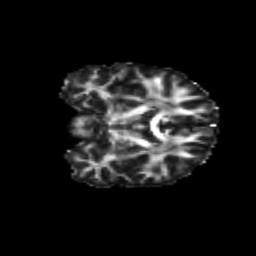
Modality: FA
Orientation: coronal
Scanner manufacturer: siemens
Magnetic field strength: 3 T
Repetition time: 9.2 s
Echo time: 0.084 s